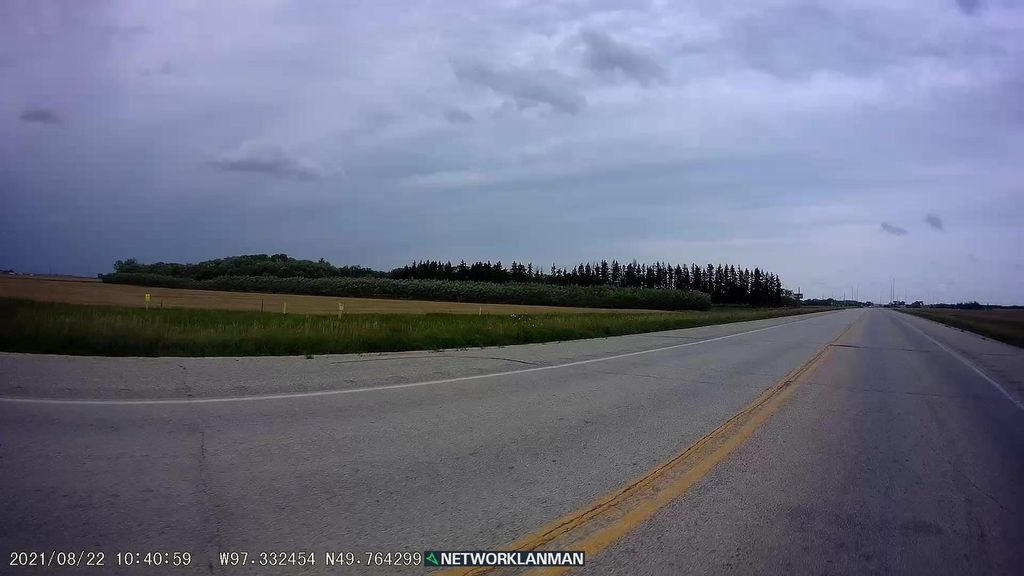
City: winnipeg